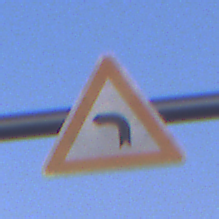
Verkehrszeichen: KurveLinks
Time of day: SunriseSunset
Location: Outdoor (Nature)
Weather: Clear
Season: NotSpecified
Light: Natural